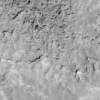
Label: not_dusty